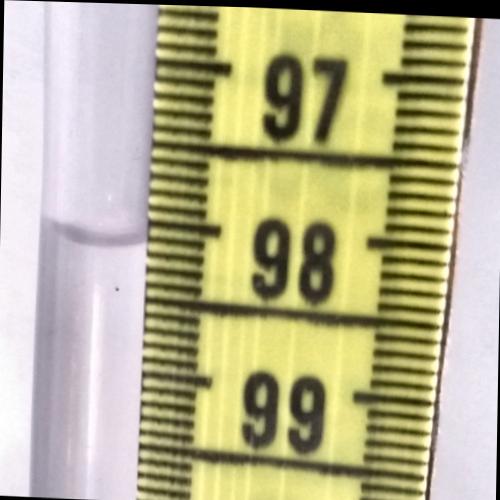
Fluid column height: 98.1 cm